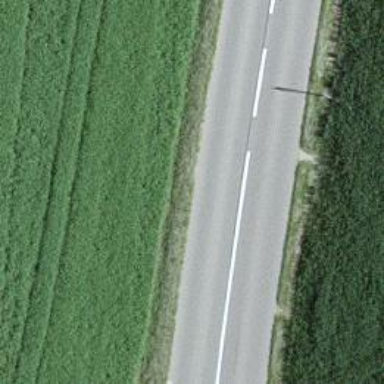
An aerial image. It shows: Tertiary road.